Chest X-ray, AP view. Patient: 48 years old, sex F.
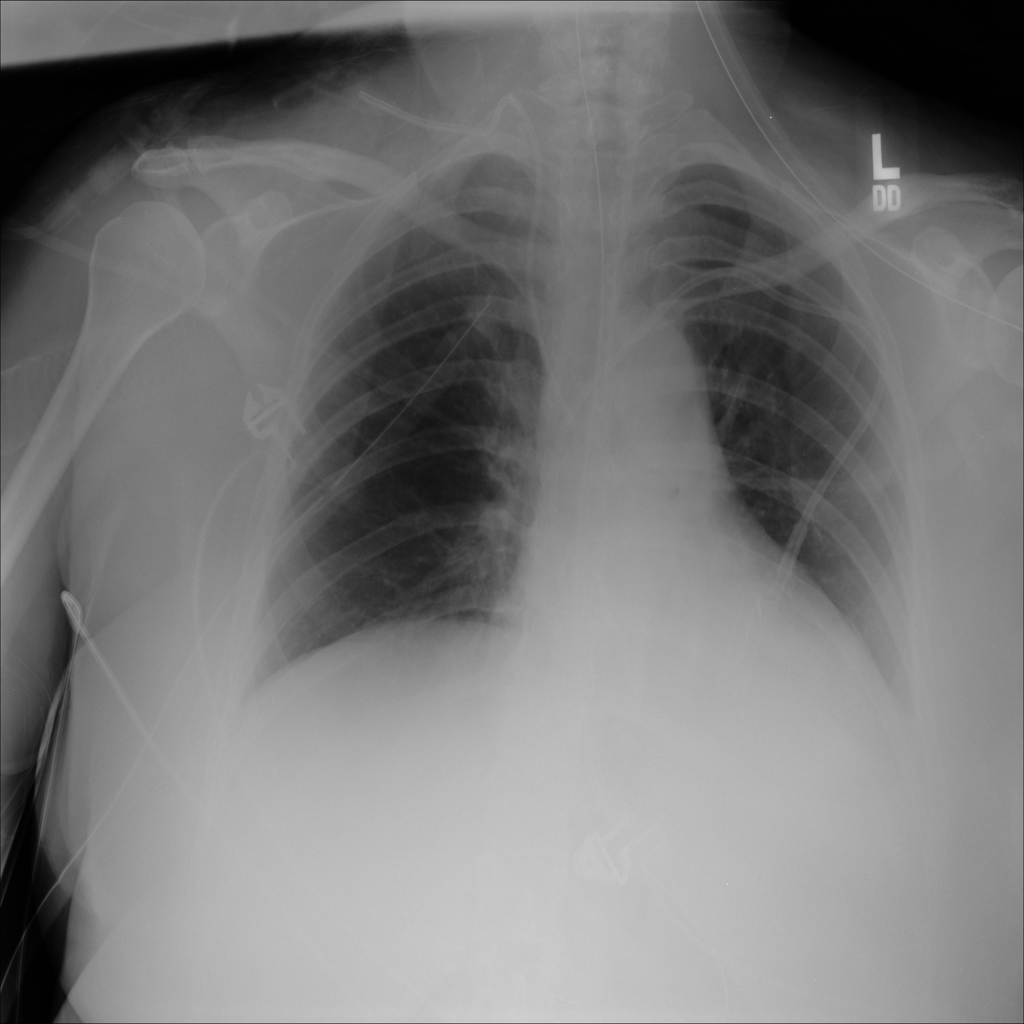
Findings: Atelectasis, Consolidation, Pneumonia